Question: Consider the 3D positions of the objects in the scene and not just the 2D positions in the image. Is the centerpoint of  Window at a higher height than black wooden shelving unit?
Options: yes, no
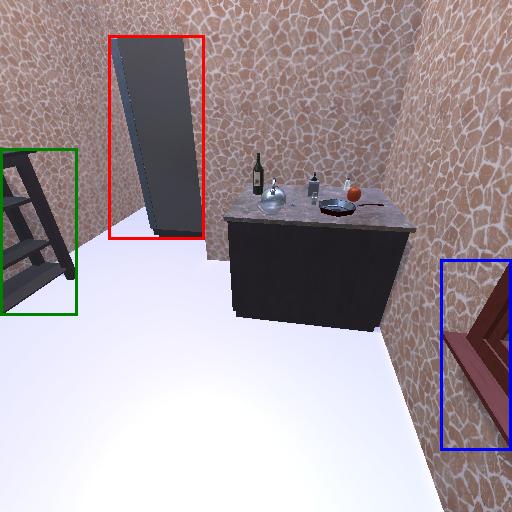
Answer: yes